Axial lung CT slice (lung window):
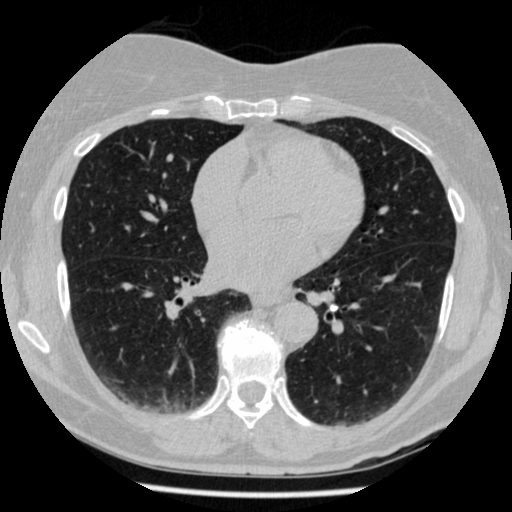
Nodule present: no